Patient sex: F
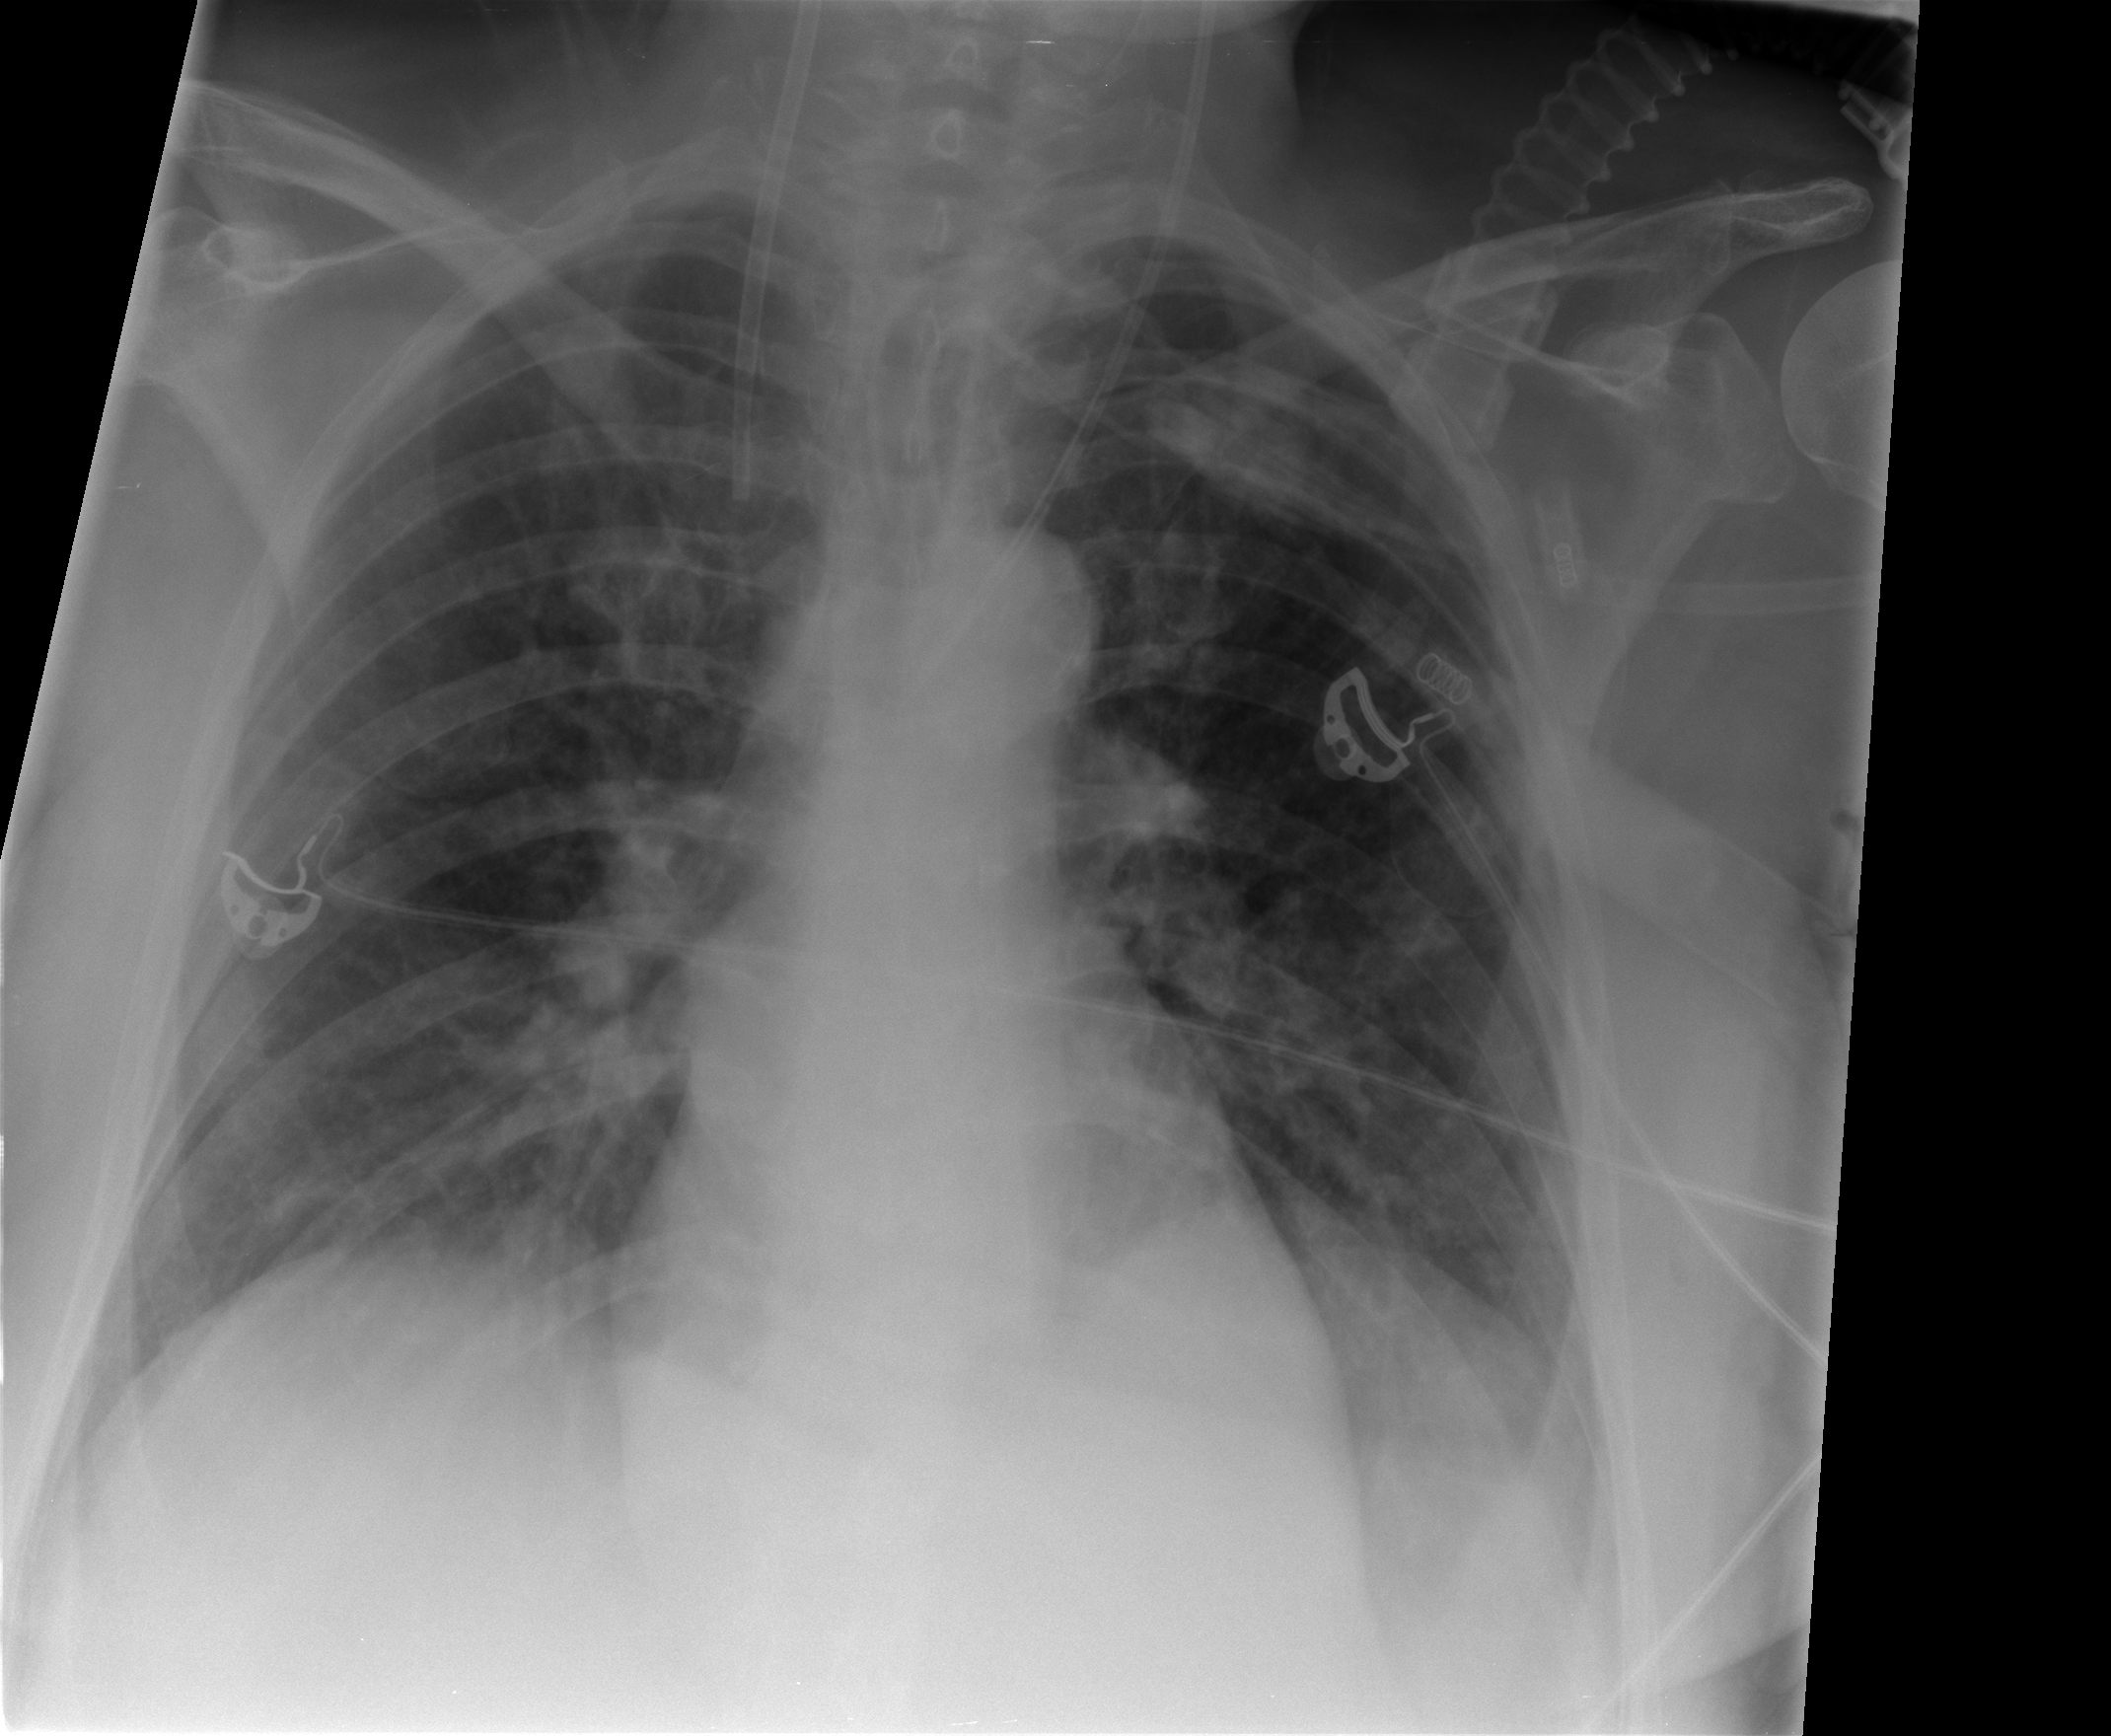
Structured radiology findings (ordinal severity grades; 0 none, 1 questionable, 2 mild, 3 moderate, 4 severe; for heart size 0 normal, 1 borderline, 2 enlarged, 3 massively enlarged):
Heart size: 2
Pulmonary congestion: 2
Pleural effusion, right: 2
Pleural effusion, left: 2
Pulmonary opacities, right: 2
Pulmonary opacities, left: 1
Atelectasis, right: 2
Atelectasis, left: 2